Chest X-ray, PA view. Patient: 65 years old, sex F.
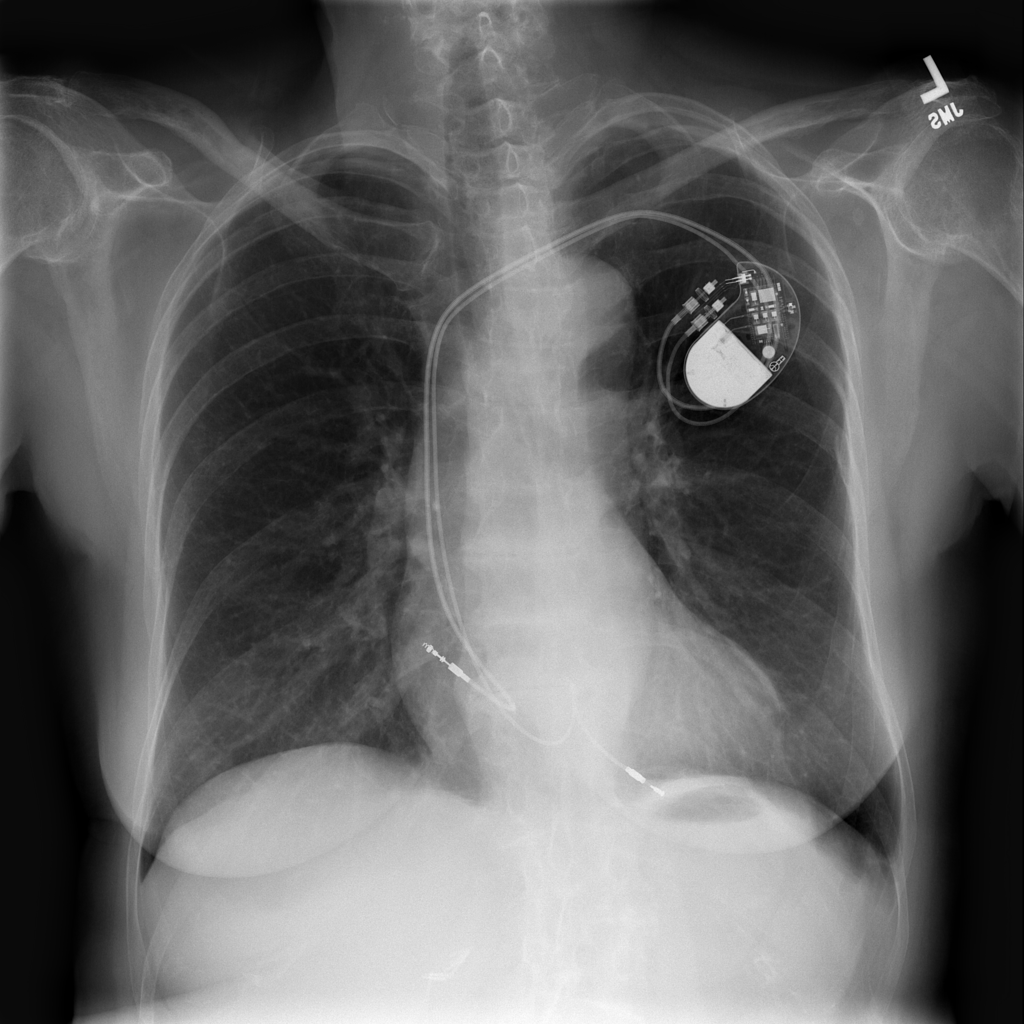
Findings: No Finding